Question: I'm using <URL> to create a layout prototype.
I would like to set the color between and to #000 (solid black), but I can't figure out how. What I currently get is:

Using this code:
'''
<!DOCTYPE html PUBLIC "-//W3C//DTD XHTML 1.0 Strict//EN" "http://www.w3.org/TR/xhtml1/DTD/xhtml1-strict.dtd">
<html xmlns="http://www.w3.org/1999/xhtml">
<head>
<meta http-equiv="Content-type" content="text/html;charset=UTF-8" />
<link rel="stylesheet" type="text/css" media="all" href="css/reset.css" />
<link rel="stylesheet" type="text/css" media="all" href="css/text.css" />
<link rel="stylesheet" type="text/css" media="all" href="css/960.css" />
<link rel="stylesheet" type="text/css" media="all" href="css/custom.css" />
<title>The system</title>
</head>
<body>
<div class="container_16" id="base">
<div class="grid_16" id="header">Graphical banner</div>
<div class="grid_16" id="logoutrow">Logout row</div>
<div class="grid_3" id="navigation">Navigation</div>
<div class="grid_13" id="content">Content</div>
<div class="grid_16" id="footer">Footer</div>
</div>
</body>
</html>
'''
My two questions:
- - <URL>
For the in between color I've tried putting this in custom.css without success:
'''
div#base {
background-color: #000;
}
'''
If you are unfamiliar with 960 grid system but still would like to try and help the whole 960.css can be found <URL>.
---
-
My current code looks like this:
'''
<!DOCTYPE html PUBLIC "-//W3C//DTD XHTML 1.0 Strict//EN" "http://www.w3.org/TR/xhtml1/DTD/xhtml1-strict.dtd">
<html xmlns="http://www.w3.org/1999/xhtml">
<head>
<meta http-equiv="Content-type" content="text/html;charset=UTF-8" />
<link rel="stylesheet" type="text/css" media="all" href="css/reset.css" />
<link rel="stylesheet" type="text/css" media="all" href="css/text.css" />
<link rel="stylesheet" type="text/css" media="all" href="css/960.css" />
<link rel="stylesheet" type="text/css" media="all" href="css/custom.css" />
<title>The system</title>
</head>
<body>
<div class="container_16" id="base">
<div class="grid_16" id="header">Graphical banner</div>
<div class="clear">&nbsp;</div>
<div class="grid_16" id="logoutrow">Logout row</div>
<div class="clear">&nbsp;</div>
<div class="grid_16" id="navigation-content>
<div class="grid_3 alpha" id="navigation">Navigation</div>
<div class="grid_13 omega" id="content">Content</div>
</div>
<div class="clear">&nbsp;</div>
<div class="grid_16" id="footer">Footer</div>
<div class="clear">&nbsp;</div>
</div>
</body>
</html>
'''
The <URL> says grid child nodes should follow certain rules. The first child node should have the class and the last one the class. Which is what I'm doing above. It's the difference from the answer GateKiller gave below, which provided a solution.
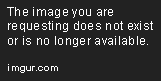
Answer: The best way to do this would be to wrap #navigation and #contents inside a container div like so:
'''
<div class="container_16" id="base">
<div class="grid_16" id="header">Graphical banner</div>
<div class="grid_16" id="logoutrow">Logout row</div>
<div class="grid_16" id="navigation-content">
<div class="grid_3" id="navigation">Navigation</div>
<div class="grid_13" id="content">Content</div>
</div>
<div class="grid_16" id="footer">Footer</div>
</div>
'''
You could then set the background as so:
'''
#navigation-content {
background: #000
}
'''
You only really need the clearing div if the you do not use the full 16 grids or if you using any float rules which need clearning. <URL>:
> Lastly, I wanted to talk about the clearing methods included in the 960.css. First off is my personal preference, adding an innocuous bit of markup to clear all elements. I have already written about it extensively, so I won't go over all that again. Basically, add class="clear" to a <span> or <div> that you want to disappear. The only effect it will have is to clear floats.The other method is for all you markup purists out there, who don't want to dirty your HTML. Instead, you can insert markup via your CSS. This technique is well documented already as well. Essentially, add class="clearfix" to elements to clear what comes after them.